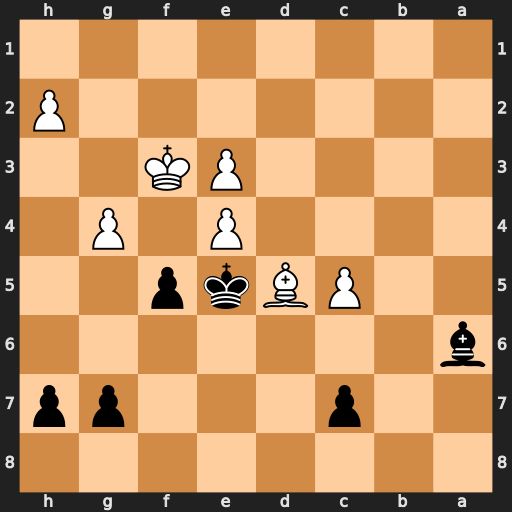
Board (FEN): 8/2p3pp/b7/2PBkp2/4P1P1/4PK2/7P/8
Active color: b
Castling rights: -
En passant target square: -
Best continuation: fxe4+ Bxe4 Be2+ Kf2 Kxe4